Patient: sex F, age 22
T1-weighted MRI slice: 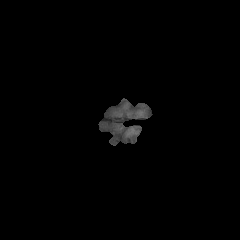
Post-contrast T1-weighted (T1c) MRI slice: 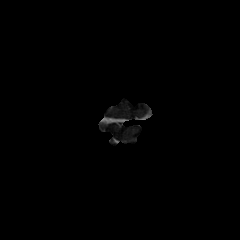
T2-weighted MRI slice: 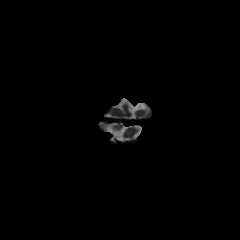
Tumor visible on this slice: no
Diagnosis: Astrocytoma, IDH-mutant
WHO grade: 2